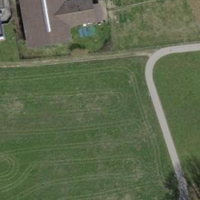
EUNIS habitat code: 52
Species observed at this site:
Holcus lanatus